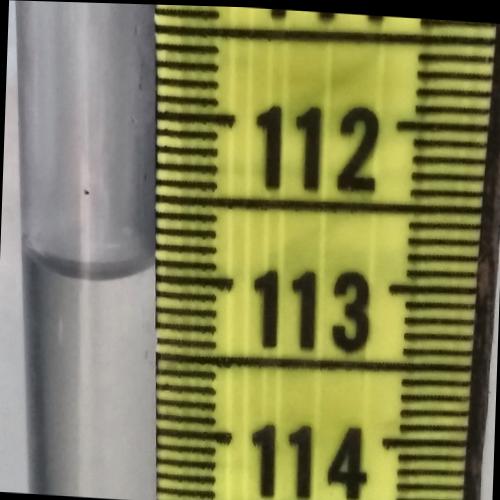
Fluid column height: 113.0 cm